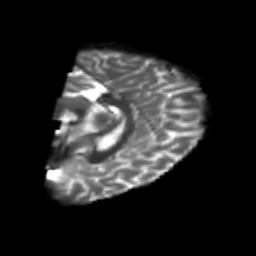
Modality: T2w
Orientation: sagittal
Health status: healthy
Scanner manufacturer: philips
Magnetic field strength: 3 T
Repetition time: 6.964 s
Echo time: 0.092 s